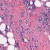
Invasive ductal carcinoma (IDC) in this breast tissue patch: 1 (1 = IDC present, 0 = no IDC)